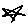
Label: star